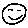
Label: smiley face